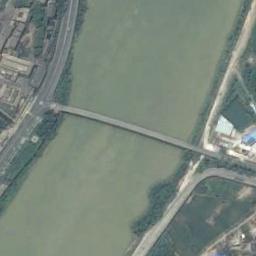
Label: bridge